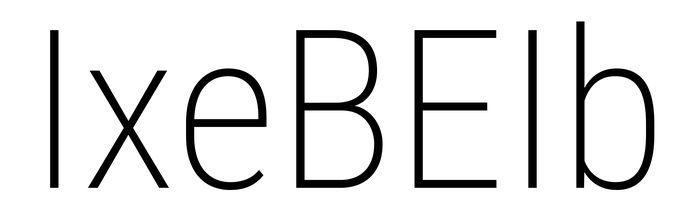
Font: Roboto_Condensed_ExtraLight